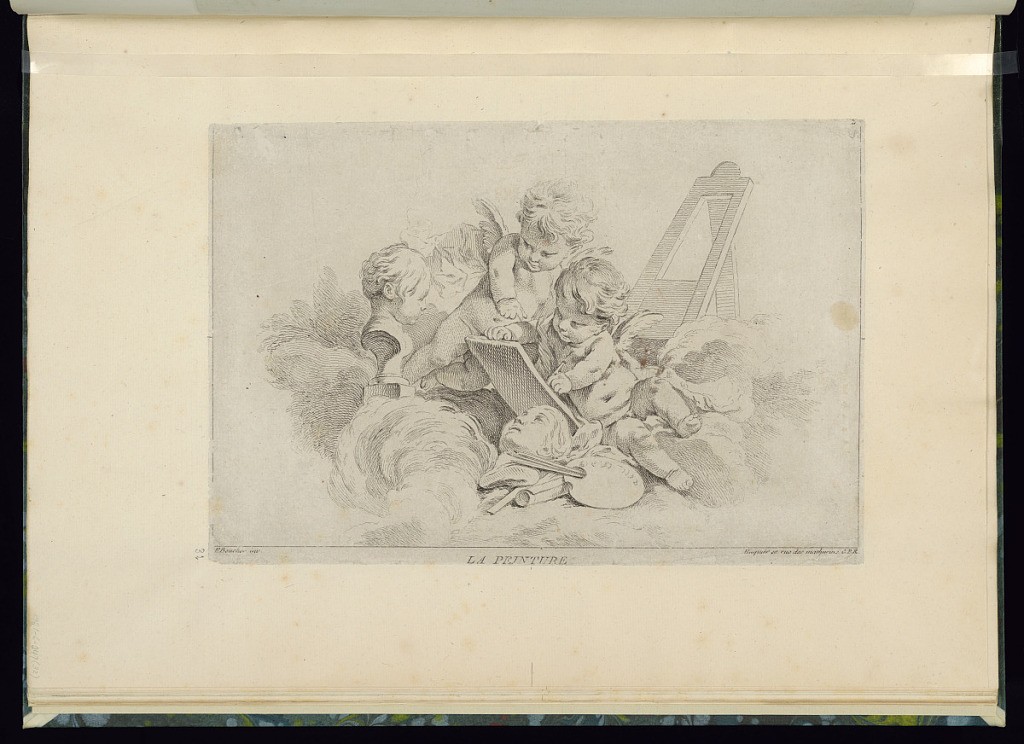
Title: LA PEINTURE
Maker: François Boucher, French, 1703–1770
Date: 1749–61
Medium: Etching on laid paper
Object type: Print
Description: Allegorical print representing the art of painting with two winged putti in the clouds. The one in the foreground is sketching a portrait bust in front of him, while the other looks down and gestures to his sketch. At their feet the attributes of the arts, with a palette, paint brushes, scrolls of paper and a female bust with an easel behind them to the right. The plate is titled, signed, and numbered.